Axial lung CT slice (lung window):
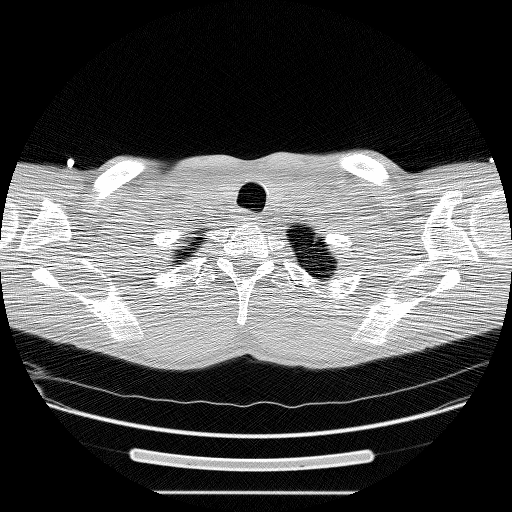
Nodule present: no